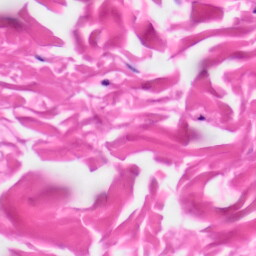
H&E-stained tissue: Skin